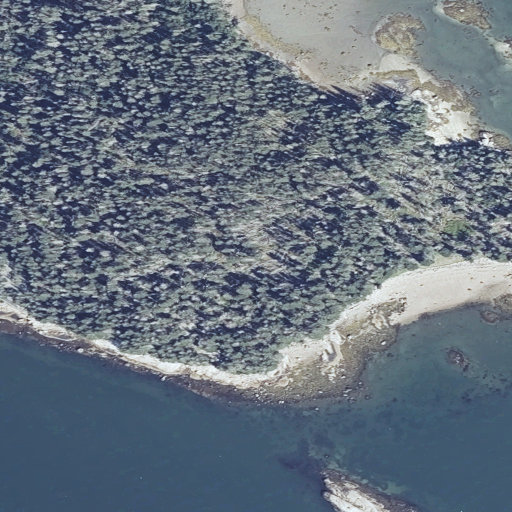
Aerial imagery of cape in Maine named Devils Head containing evergreen forest, open water, herbaceous wetlands, woody wetlands, and grassland